Interaction volume radius: 10 \u00c5
Interaction volume height: 30 \u00c5
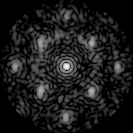
Disorder parameter: 0.4634